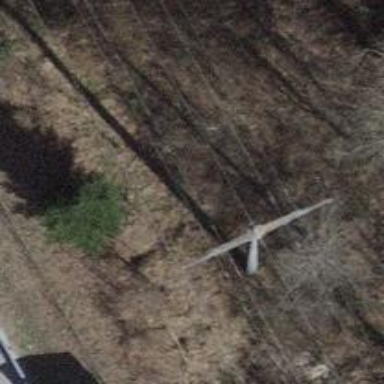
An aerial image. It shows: Power line is depicted.